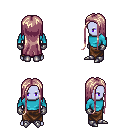
a pixel art fantasy rpg character, male body template, dark elf, purple skin, teal long-sleeve shirt, robe skirt, white blonde extra-long hairstyle, metal gloves, metal boots, four views (front, back, left, right), 2x2 character sprite sheet, small pixel art, hard edges, no anti-aliasing